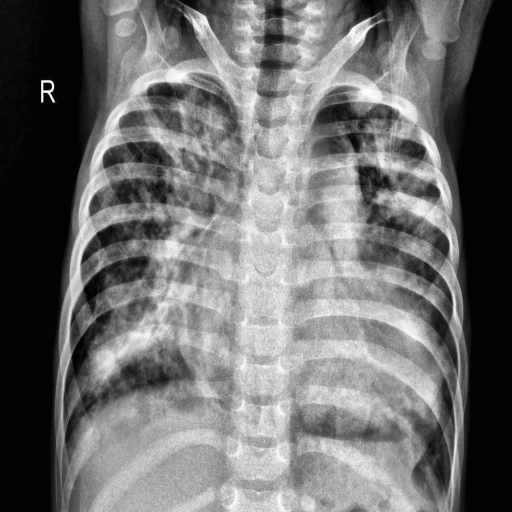
Finding: PNEUMONIA